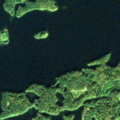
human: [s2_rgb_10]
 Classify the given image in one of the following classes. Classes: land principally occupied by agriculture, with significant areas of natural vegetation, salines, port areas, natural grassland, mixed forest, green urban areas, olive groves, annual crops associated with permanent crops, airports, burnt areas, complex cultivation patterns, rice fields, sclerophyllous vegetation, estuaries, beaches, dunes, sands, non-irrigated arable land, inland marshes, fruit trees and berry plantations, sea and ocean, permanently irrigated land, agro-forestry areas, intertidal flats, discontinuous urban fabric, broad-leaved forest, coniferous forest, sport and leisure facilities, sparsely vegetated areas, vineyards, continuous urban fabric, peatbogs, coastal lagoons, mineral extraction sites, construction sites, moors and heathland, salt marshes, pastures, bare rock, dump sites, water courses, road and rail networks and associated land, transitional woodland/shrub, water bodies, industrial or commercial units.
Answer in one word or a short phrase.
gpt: pastures, mixed forest, water bodies